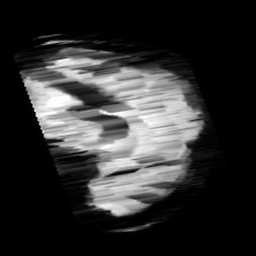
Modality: minIP
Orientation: sagittal
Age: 10
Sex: female
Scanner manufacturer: siemens
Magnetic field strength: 3 T
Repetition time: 0.027 s
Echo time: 0.02 s